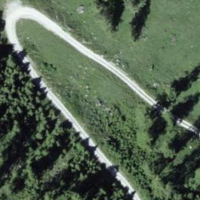
EUNIS habitat code: 26
Species observed at this site:
Dryas octopetala